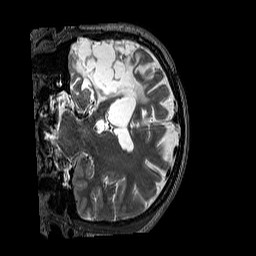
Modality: T2w
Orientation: coronal
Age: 40
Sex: male
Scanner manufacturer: siemens
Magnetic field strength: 3 T
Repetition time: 3.2 s
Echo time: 0.567 s